Question: I want to have 2 divs. looking like that:

The problem is that if i just set 'margin-top: -50px' DIV2 becomes on TOP.
If i use z-index, DIV2 goes behind, but the form on DIV2 cannot be used, since it DIV2 is somewhat behind, cannot be clicked, selected or any of those.
How do I make it work?
DIV1 css:
'''
position:relative;
height: 350px;
margin-top: -50px;
z-index: -10;
'''
DIV2 css:
'''
padding: 24px;
z-index: 10;
margin-bottom: -50px;
'''
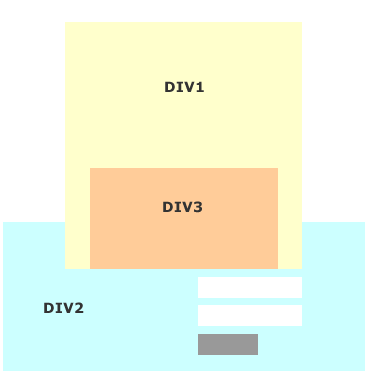
Answer: Without knowing any details, it could be related to negative z-indexes.
The stacking order makes distinction between positive and negative values:
> The specs define 7 painting layers. Starting from back to front, they
are:'''
The borders and background of the current stacking context
Positioned descendants with negative z-index
Nonpositioned block-level descendants with no z-index property defined -- paragraphs, tables, lists, and so on
Floating descendants and their contents
Nonpositioned inline content
Positioned descendants with no z-index, z-index: auto, or z-index: 0
Positioned descendants with z-index greater than 0
'''
Source is <URL>.
Try making z-index on div1 positive instead of the z-index of div2 negative
Be careful, z-index only applies on the stack level of a box whose position value is one of absolute, fixed, or relative.